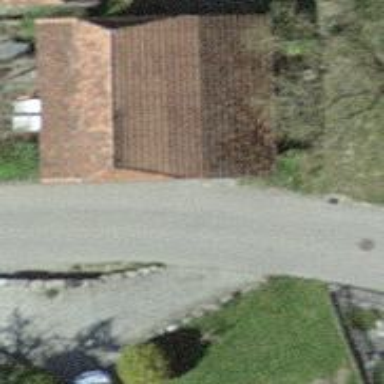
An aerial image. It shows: Rural barn.